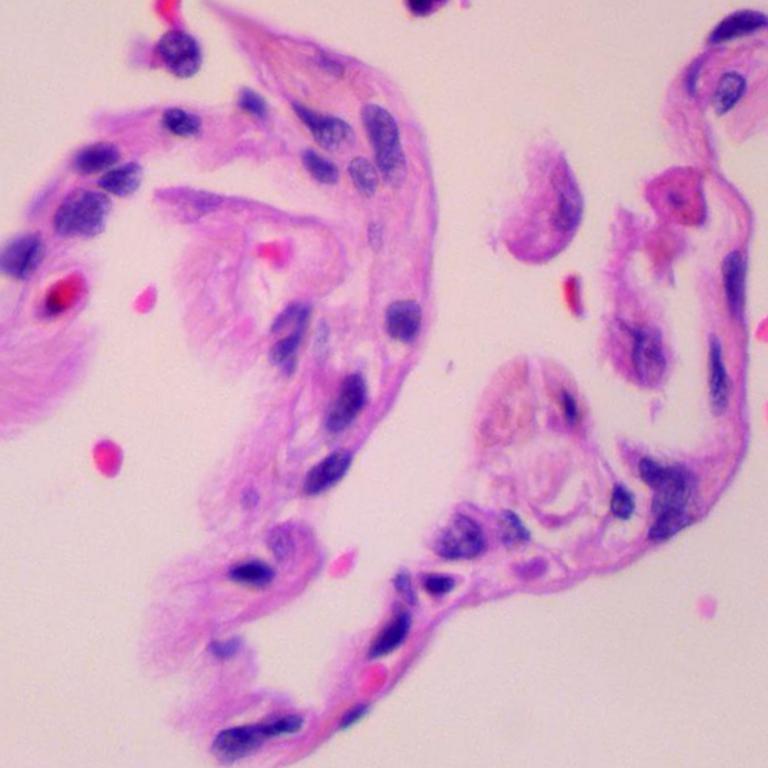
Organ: lung
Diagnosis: benign